Question: I am not able to separate data dynamically week wise from a calendar year according to calendar week.

Suppose I have a calendar month of January-2019 and I want to separate data weekly, then we have 5 weeks for this month
'''
1st week from 1-jan to 6-jan
2nd week from 7-jan to 13-jan
3rd week from 14-jan to 20-jan
4th week from 21-jan to 27-jan and
5th week from 28-jan to 31 Jan and so on...
'''
Can any body suggest anybody how I do that.
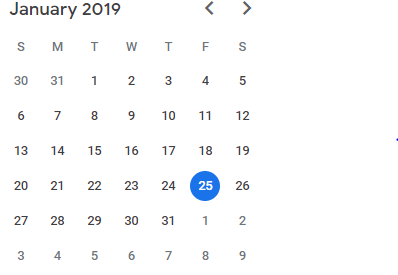
Answer: What about this:
'''
//create calendar with locale
Calendar cal = Calendar.getInstance(Locale.GERMANY);
//week of year you want
int weekOfYear = 4;
//set calendar to specified week of year
cal.set(Calendar.WEEK_OF_YEAR, weekOfYear);
//set calendar to first day of the week
//(might be different in different locales)
cal.set(Calendar.DAY_OF_WEEK, cal.getFirstDayOfWeek());
//print dates of this week
DateFormat df = new SimpleDateFormat("EEE yyyy/MM/dd");
for (int i = 0; i < 7; i++) {
System.out.println(df.format(cal.getTime()));
cal.add(Calendar.DATE, 1);
}
'''
It's set up for the 4th week of year (by setting 'weekOfYear' to '4') and prints the following:
'''
Mon 2019/01/21
Tue 2019/01/22
Wed 2019/01/23
Thu 2019/01/24
Fri 2019/01/25
Sat 2019/01/26
Sun 2019/01/27
'''
Is that what you need?
EDIT: Or even this (closer to your request):
'''
//create calendar with locale
Calendar cal = Calendar.getInstance(Locale.GERMANY);
//weeks of year you want
int fromWeek = 1;
int toWeek = 10;
//date format
DateFormat df = new SimpleDateFormat("EEE yyyy/MM/dd");
//print date range
for (int i = fromWeek; i <= toWeek; i++) {
//set calendar to specified week of year
cal.set(Calendar.WEEK_OF_YEAR, i);
//set calendar to first day of the week
//(might be different in different locales)
cal.set(Calendar.DAY_OF_WEEK, cal.getFirstDayOfWeek());
//print date range of this week
System.out.print(
"Week no. " + i + " from " +
df.format(cal.getTime()) + " to "
);
cal.add(Calendar.DAY_OF_YEAR, 6);
System.out.println(df.format(cal.getTime()));
}
'''
It prints:
'''
Week no. 1 from Mon 2018/12/31 to Sun 2019/01/06
Week no. 2 from Mon 2019/01/07 to Sun 2019/01/13
Week no. 3 from Mon 2019/01/14 to Sun 2019/01/20
Week no. 4 from Mon 2019/01/21 to Sun 2019/01/27
Week no. 5 from Mon 2019/01/28 to Sun 2019/02/03
Week no. 6 from Mon 2019/02/04 to Sun 2019/02/10
Week no. 7 from Mon 2019/02/11 to Sun 2019/02/17
Week no. 8 from Mon 2019/02/18 to Sun 2019/02/24
Week no. 9 from Mon 2019/02/25 to Sun 2019/03/03
Week no. 10 from Mon 2019/03/04 to Sun 2019/03/10
'''